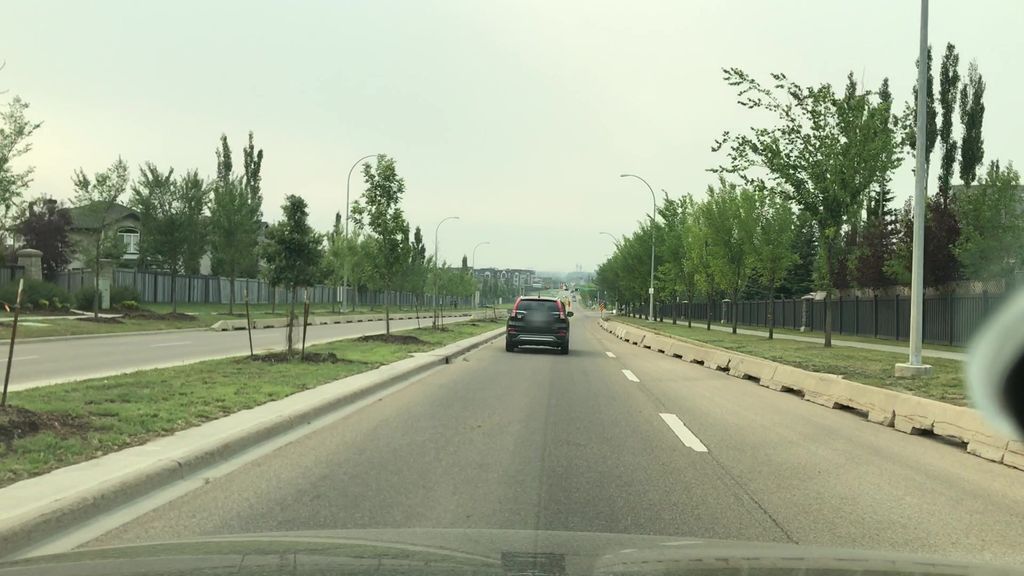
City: edmonton